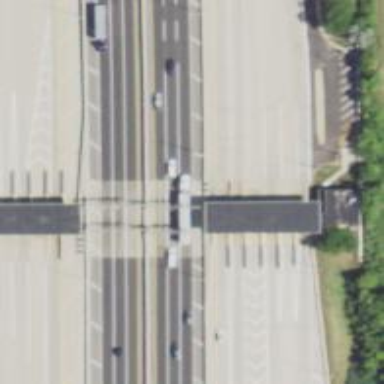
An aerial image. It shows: Toll gantry on the road.